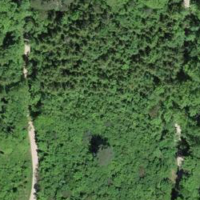
EUNIS habitat code: 41
Species observed at this site:
Melittis melissophyllum